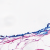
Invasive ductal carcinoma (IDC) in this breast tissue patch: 0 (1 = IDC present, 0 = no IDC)